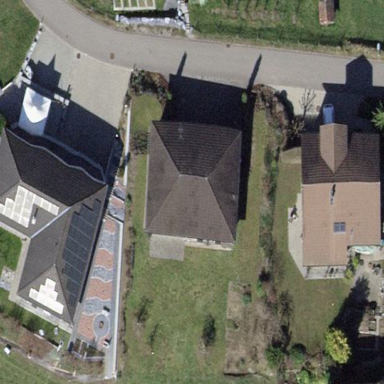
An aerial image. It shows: Detached building with hipped roof shape.